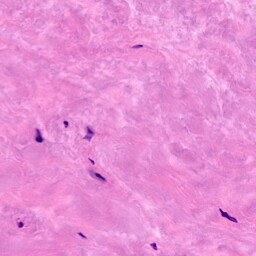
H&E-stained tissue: Breast